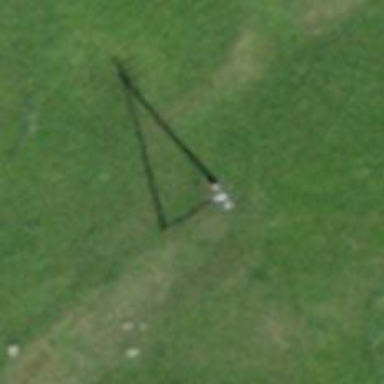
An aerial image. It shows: Power pole.